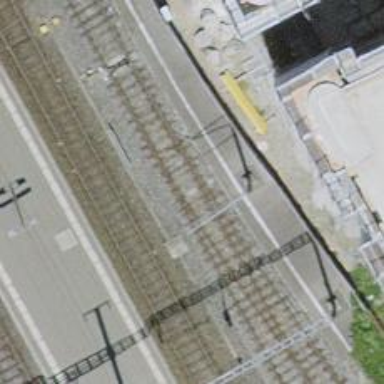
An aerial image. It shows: Railway switch.